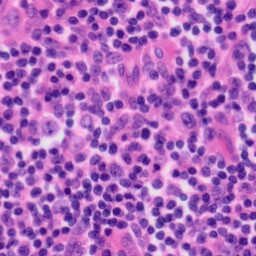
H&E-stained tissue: Tonsil